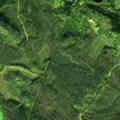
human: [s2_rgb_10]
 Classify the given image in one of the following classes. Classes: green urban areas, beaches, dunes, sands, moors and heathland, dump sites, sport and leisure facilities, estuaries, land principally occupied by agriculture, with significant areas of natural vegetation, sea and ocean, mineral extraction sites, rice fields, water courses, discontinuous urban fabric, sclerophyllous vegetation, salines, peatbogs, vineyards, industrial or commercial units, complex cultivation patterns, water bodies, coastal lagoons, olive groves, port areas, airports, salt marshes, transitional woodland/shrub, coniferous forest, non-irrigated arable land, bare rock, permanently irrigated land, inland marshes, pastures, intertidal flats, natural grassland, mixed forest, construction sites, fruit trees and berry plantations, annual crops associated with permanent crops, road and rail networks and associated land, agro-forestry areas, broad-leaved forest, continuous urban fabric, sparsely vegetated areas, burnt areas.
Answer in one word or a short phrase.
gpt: coniferous forest, mixed forest